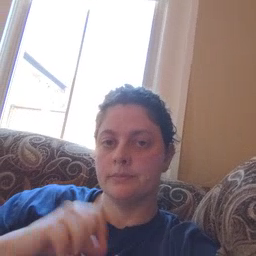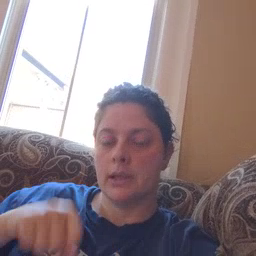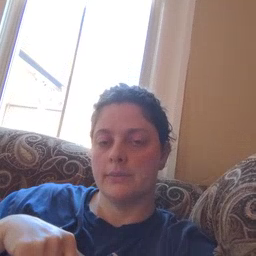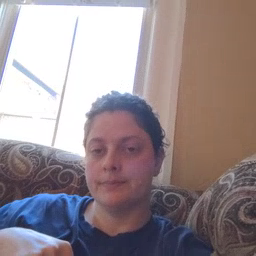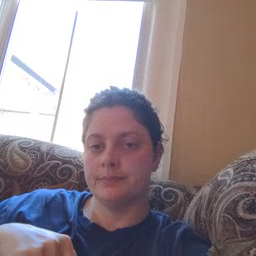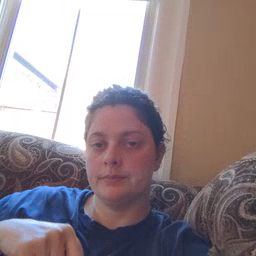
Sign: can